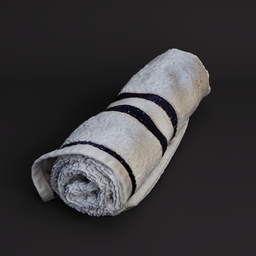
Label: tools